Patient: sex M, age 42
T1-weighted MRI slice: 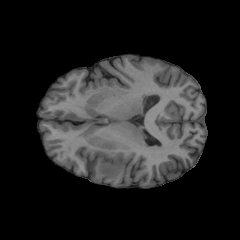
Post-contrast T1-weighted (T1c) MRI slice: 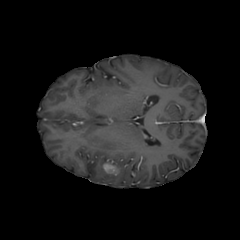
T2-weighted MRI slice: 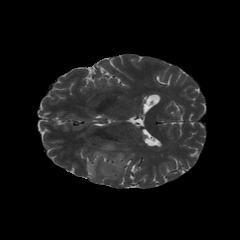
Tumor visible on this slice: yes
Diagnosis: Glioblastoma, IDH-wildtype
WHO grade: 4